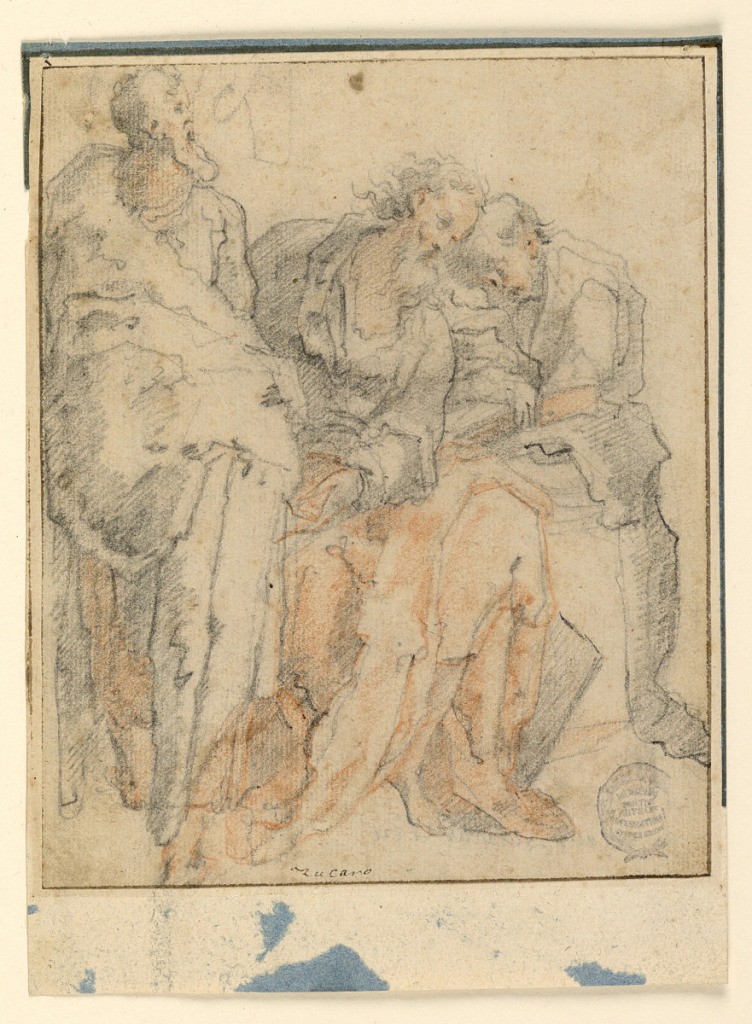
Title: Three Apostles
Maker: Federico Zuccaro, Italian, 1542 – 1609
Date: ca. 1540–1609
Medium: Black and red chalk on paper
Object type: Drawing
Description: Two seated apostles with books in their hands sleep, leaning against each other. Another standing at left is shown de face, with the head turned in profile toward right.